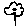
Label: flower